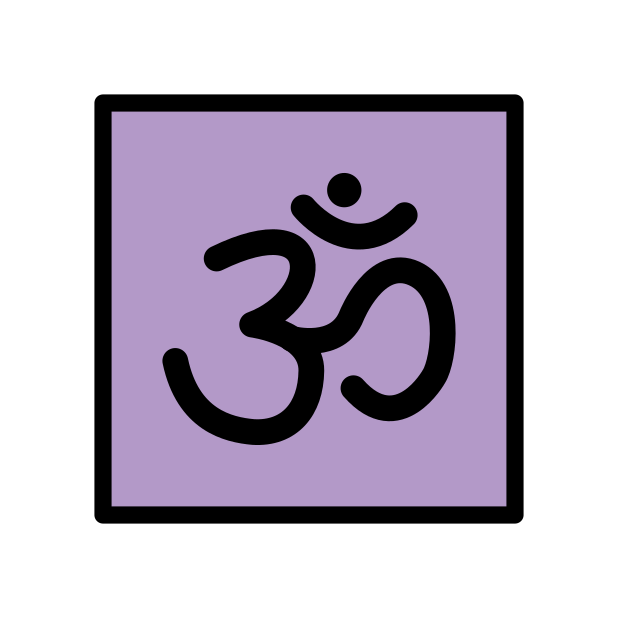
om